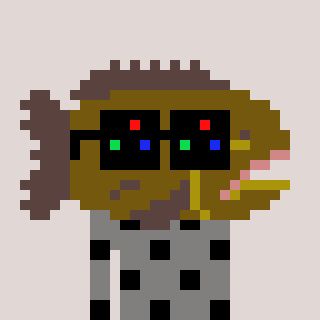
a pixel art character with square black sunglasses, a grouper-shaped head and a bluegrey-colored body on a warm background